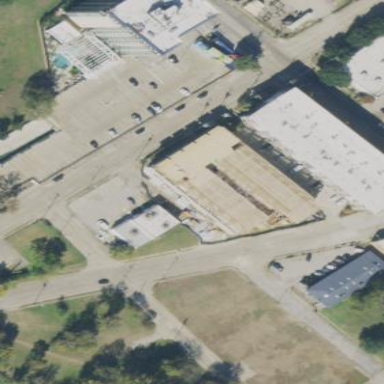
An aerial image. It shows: Apartment building with flat roof.